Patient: sex F, age 75
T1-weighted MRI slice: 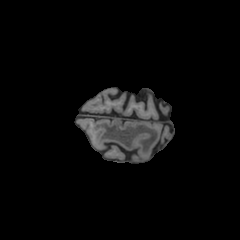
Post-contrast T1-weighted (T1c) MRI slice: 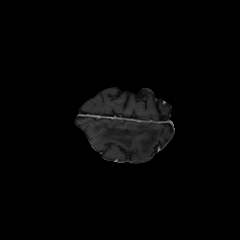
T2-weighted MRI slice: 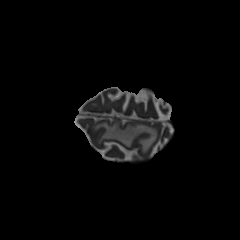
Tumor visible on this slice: yes
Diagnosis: Glioblastoma, IDH-wildtype
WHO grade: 4